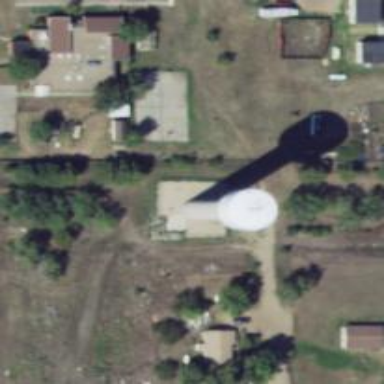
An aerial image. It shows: Water tower that is man-made.